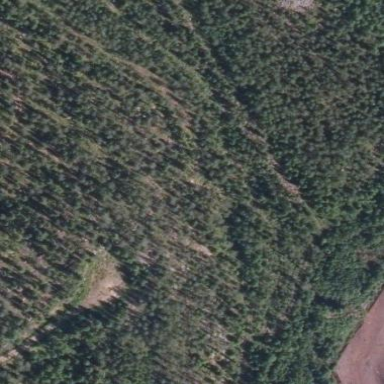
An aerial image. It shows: Woodland with needle-leaved trees.